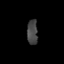
Tissue: skin
Cell type: Epithelial cells
Senescence score: 0.2447
Nuclear area (px): 254
Mean DAPI intensity: 70.787